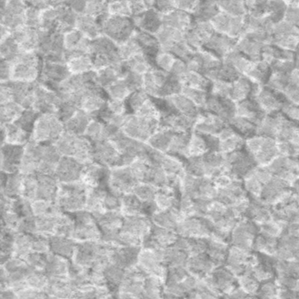
Label: frost